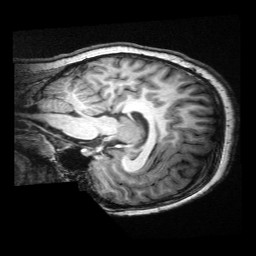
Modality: T1w
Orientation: sagittal
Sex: female